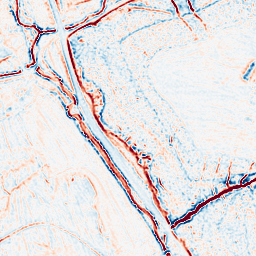
Category: multiscale
Decomposition family: log
Decomposition parameters: sigma: 1
Upsampling method: quartic
Upsampling parameters: scale: 2
Upsampling scale: 2